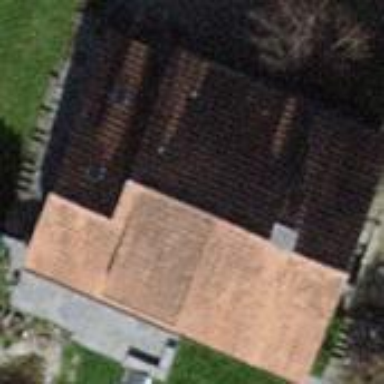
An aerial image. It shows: Detached building.